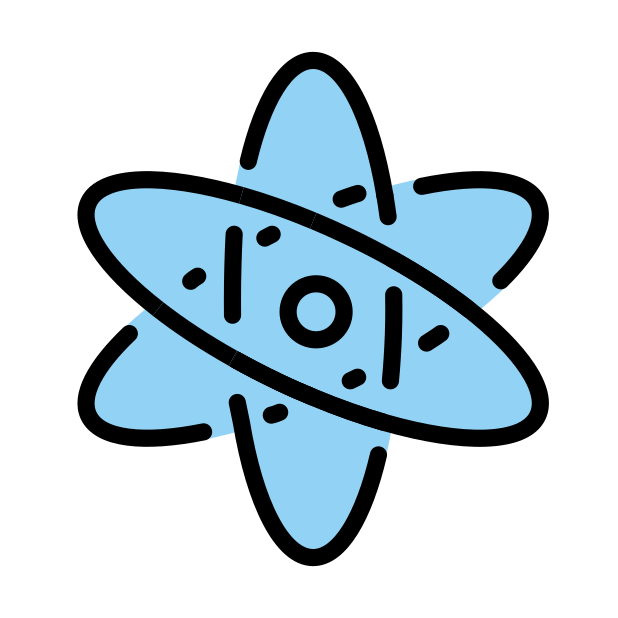
atom symbol